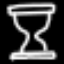
Label: hourglass